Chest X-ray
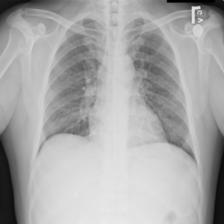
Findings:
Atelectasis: negative
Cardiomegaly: negative
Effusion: negative
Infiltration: negative
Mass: negative
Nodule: negative
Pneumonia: negative
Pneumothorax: negative
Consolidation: negative
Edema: negative
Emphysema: negative
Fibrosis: negative
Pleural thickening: negative
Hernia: negative